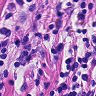
Metastatic tissue present: no